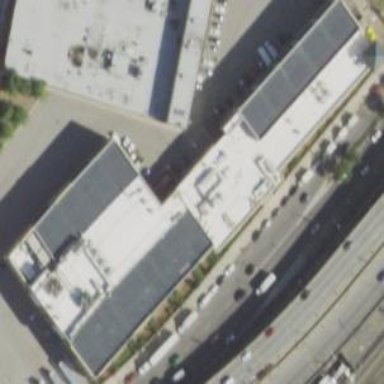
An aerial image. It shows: Distribution substation building.